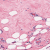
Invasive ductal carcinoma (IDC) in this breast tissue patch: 0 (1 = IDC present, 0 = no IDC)